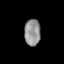
Tissue: lung
Cell type: Epithelial cells
Senescence score: 0.221
Nuclear area (px): 411
Mean DAPI intensity: 147.397